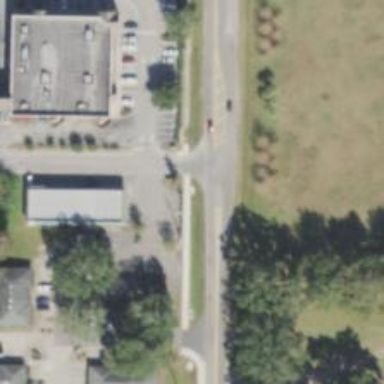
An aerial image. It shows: Stop road.